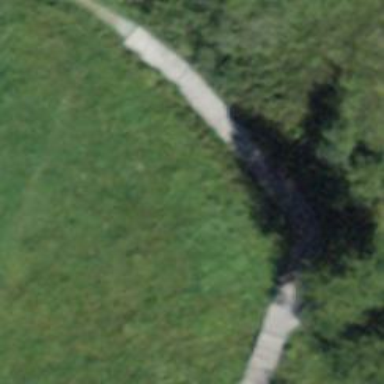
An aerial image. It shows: Bridge on bridleway used primarily for hiking. The piste grooming is classic.